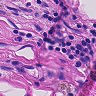
Metastatic tissue present: no